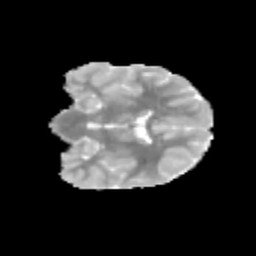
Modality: MD
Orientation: coronal
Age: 11
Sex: female
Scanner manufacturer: siemens
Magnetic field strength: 3 T
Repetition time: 3.8 s
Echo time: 0.07 s